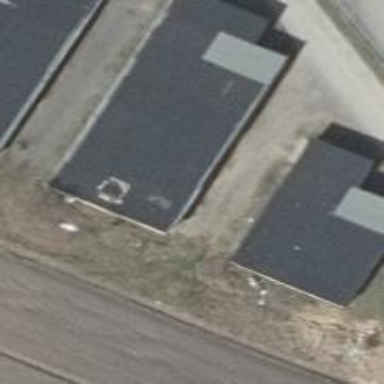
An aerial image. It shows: Group of garages.